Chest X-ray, PA view. Patient: 36 years old, sex F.
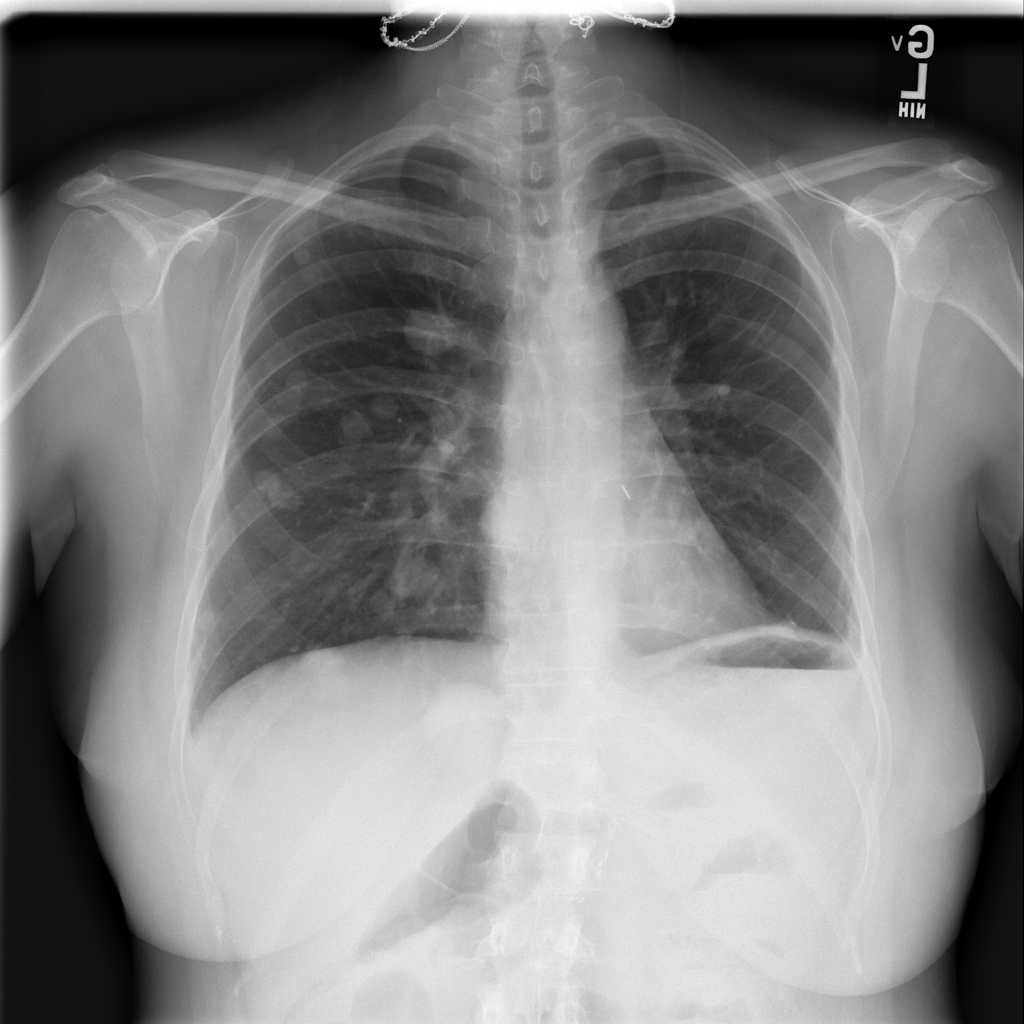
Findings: No Finding